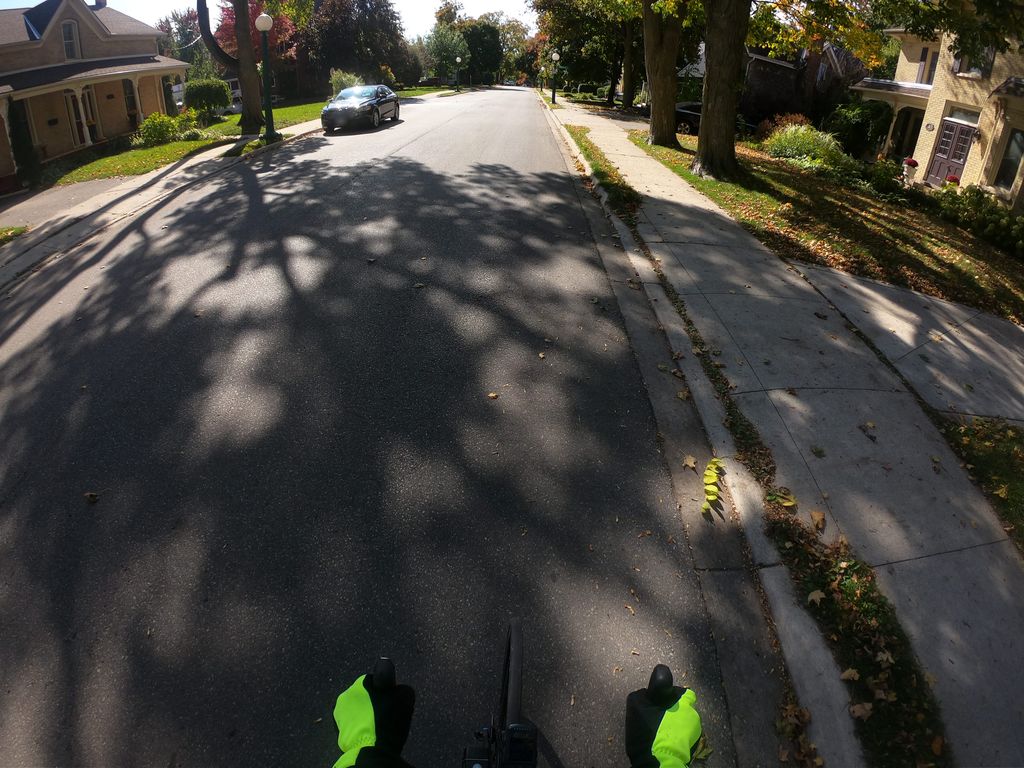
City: kitchener-waterloo